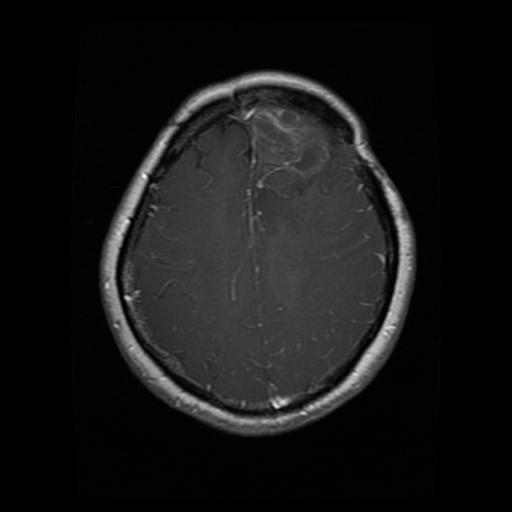
Label: glioma